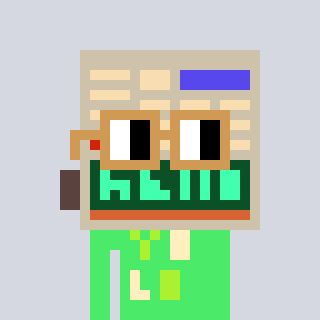
a pixel art character with square brown glasses, a calculator-shaped head and a teal-colored body on a cool background